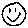
Label: smiley face